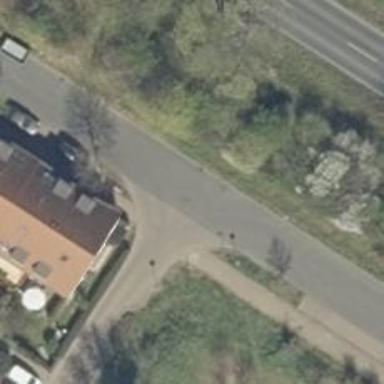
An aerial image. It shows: Residential road.